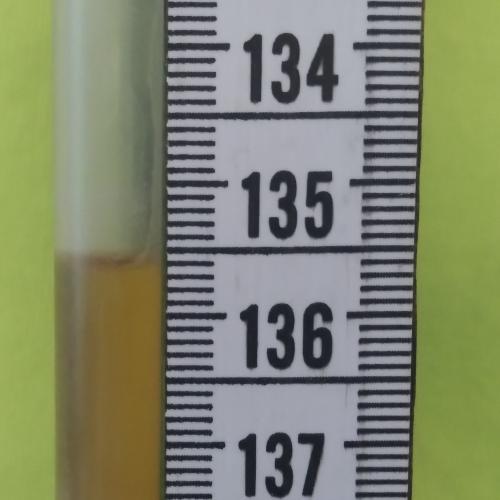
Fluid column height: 135.6 cm